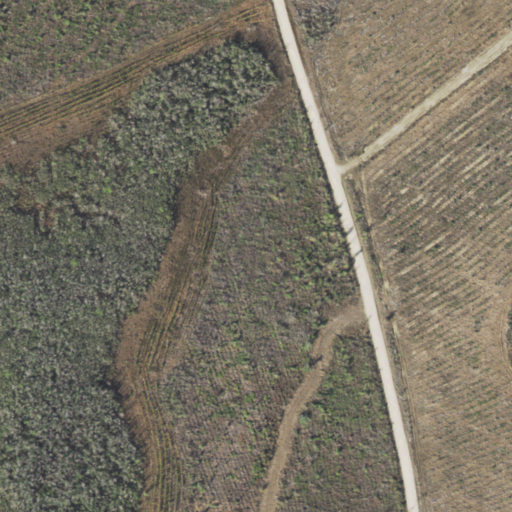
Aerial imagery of cape in Florida named Mill Point containing woody wetlands, grassland, evergreen forest, shrub, open development, and medium intensity development